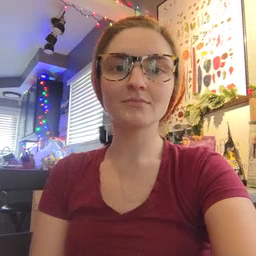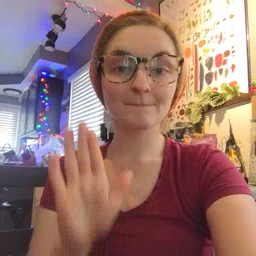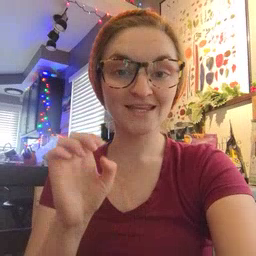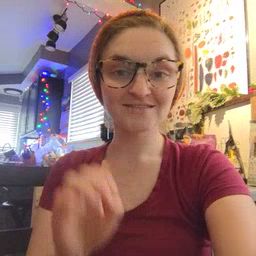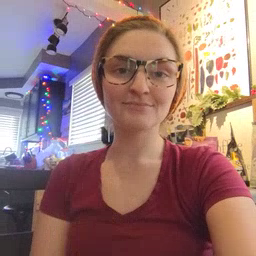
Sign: bye